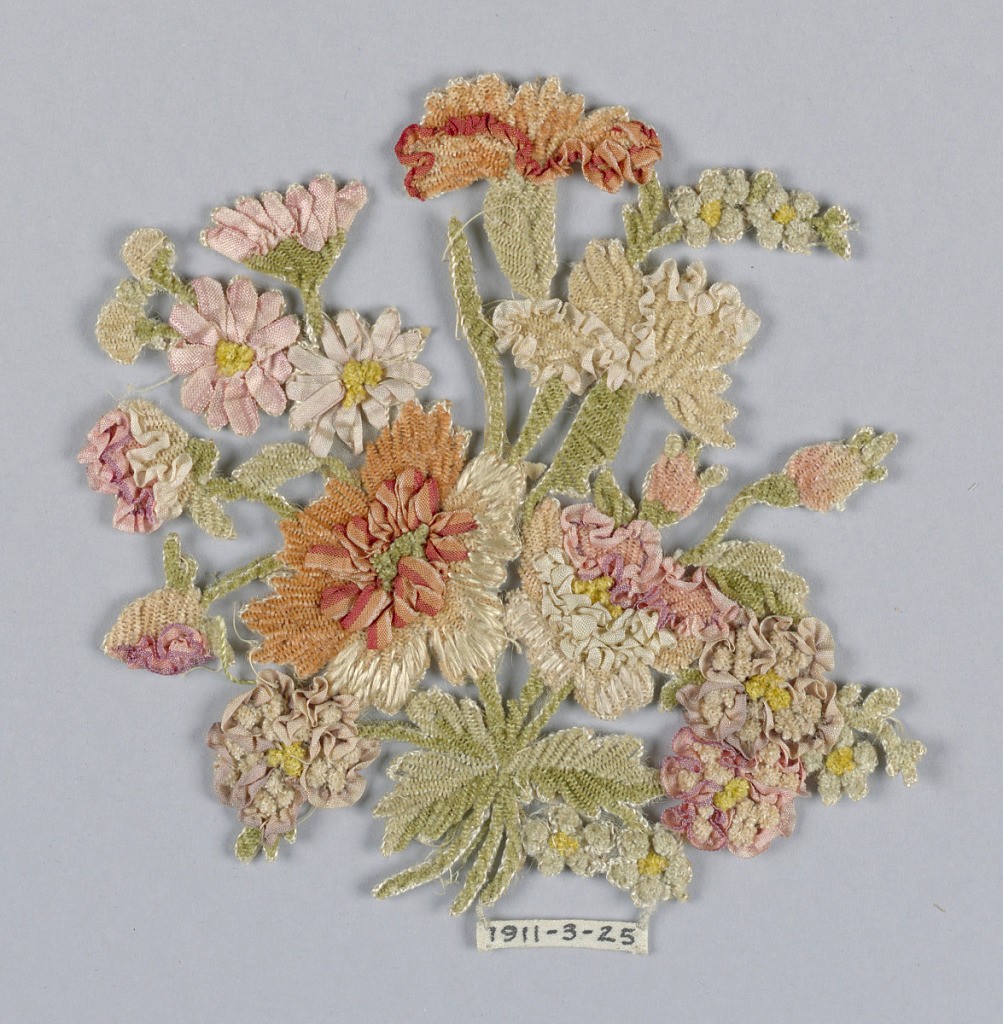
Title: Ribbon ornament
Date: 19th century
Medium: silk
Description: Flat ornament representing a bouquet of flowers made of multicolored ribbons and chenille thread.